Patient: sex M, age 75
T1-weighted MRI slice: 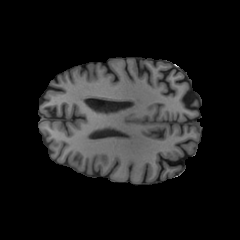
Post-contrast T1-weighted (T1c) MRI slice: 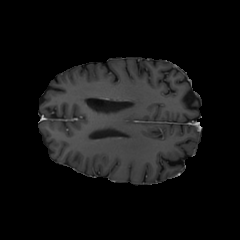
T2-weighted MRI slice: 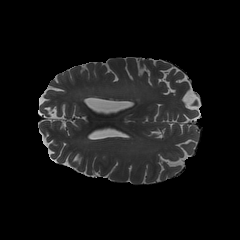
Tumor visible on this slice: no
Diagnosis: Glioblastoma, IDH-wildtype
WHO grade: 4